Field crop: maize
Growth stage: 2
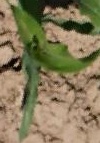
Species: maize